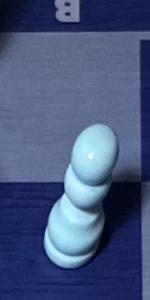
Label: Pawn_White